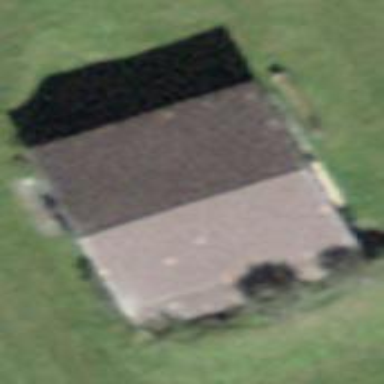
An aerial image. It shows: Cabin.